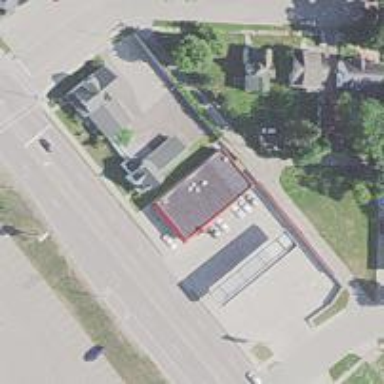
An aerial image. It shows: Convenience shop.